Question: I am building a Motivational Quote of the day app with AngularJS. The current day (or day number of the month ie: 1st of Jan) should pull Quote ID 1.
I have been getting some help with adding a day filter so the script pulls the quote from the DB according to the current day, but the day filter does not pull the correct quote id.
In app.js I have:
'''
var app = angular.module('app',[]);
app.controller('TimeCtrl', function($scope, $filter, $http, $timeout) {
$http.post('ajax/getQuotes.php').success(function(data){
$scope.quote = data;
console.log($scope.quote);
});
$scope.dayNumber = $filter('date')(new Date(), 'd');
console.log( $scope.dayNumber );
});
'''
In the View I have:
'''
<html>
<head>
<meta charset="UTF-8" />
<title>require moment</title>
<script src="//ajax.googleapis.com/ajax/libs/jquery/2.1.3/jquery.min.js"></script>
</head>
<body ng-app="app">
<div ng-controller="TimeCtrl">
<p>
{{dayNumber}} <br />
{{"id is: " +quote[dayNumber].id + ": " +quote[dayNumber].quote}}<br />
---==--------==------<br />
{{quote}}<br />
</p>
</div>
<script src="https://cdnjs.cloudflare.com/ajax/libs/angular.js/1.3.7/angular.js"></script>
<script src="app/app.js"></script>
</body>
</html>
'''
And in the getQuotes.php I have:
'''
<?php
include('../includes/config.php');
$query="select id,quote from quotes order by id desc";
$result = $mysqli->query($query) or die($mysqli->error.__LINE__);
$arr = array();
if($result->num_rows > 0) {
while($row = $result->fetch_assoc()) {
$arr[] = $row;
}
}
//start arr at key 1 instead of starting at 0
$arr = array_combine(range(1, count($arr)), array_values($arr));
//sort obj to be in order
sort($arr);
# JSON-encode the response
$json_response = json_encode($arr);
// # Return the response
echo $json_response;
?>
'''
At present, I have set my computer date to January the 1st 2015, so on the first line of the below screenshot, the '1' is the 1st day of January. And below this, the filter is pulling quote id 2 instead of pulling quote id 1
The rendered output is:

*** UPDATE 1 ****
after commenting out the array key to start at 1 and after commenting out the sort() function in the getQuotes.php, I have now noticed that no matter what the sort is like, the script alway take the last key/value from the db.
'''
//start arr at key 1 instead of starting at 0
//$arr = array_combine(range(1, count($arr)), array_values($arr));
//sort obj to be in order
//sort($arr);
'''
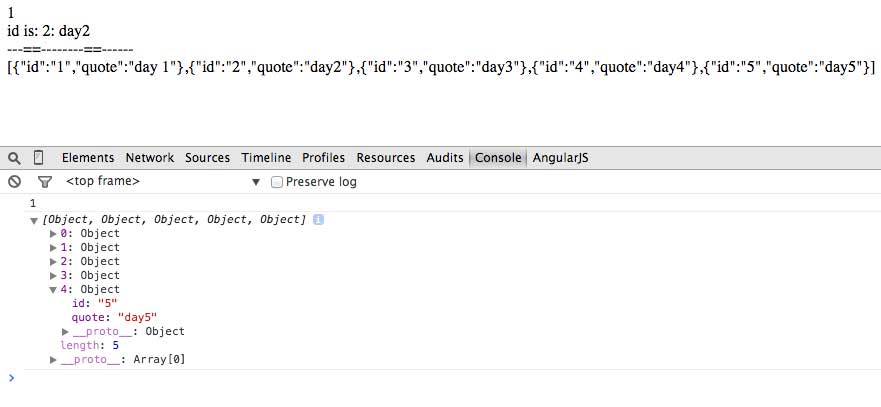
Answer: It's because array indices start from 0. quote[1] will be the second element.